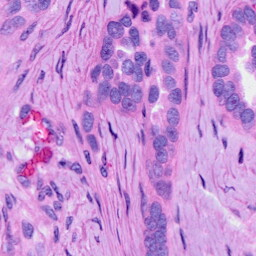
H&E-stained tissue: Ovarian